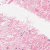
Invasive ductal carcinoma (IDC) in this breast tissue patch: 0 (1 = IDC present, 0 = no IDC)